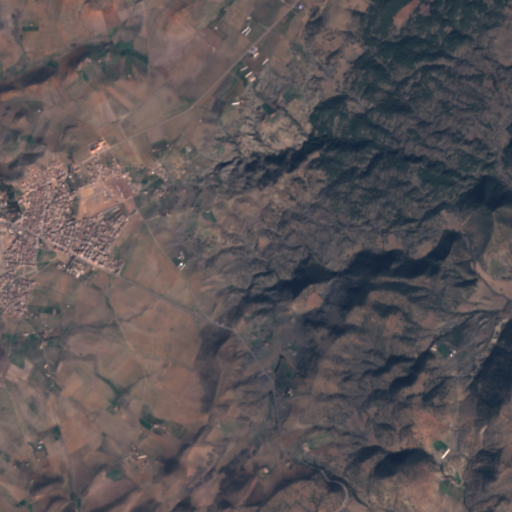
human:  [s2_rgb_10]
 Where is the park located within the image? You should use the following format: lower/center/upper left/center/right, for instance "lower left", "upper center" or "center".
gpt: The park is located in the center left of the image.
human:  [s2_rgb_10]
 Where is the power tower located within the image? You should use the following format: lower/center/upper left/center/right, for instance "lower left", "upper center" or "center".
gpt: The power tower is located in the upper left of the image.
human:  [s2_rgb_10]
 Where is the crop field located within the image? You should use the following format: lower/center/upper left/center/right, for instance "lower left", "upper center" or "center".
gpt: There is no crop field in the image.